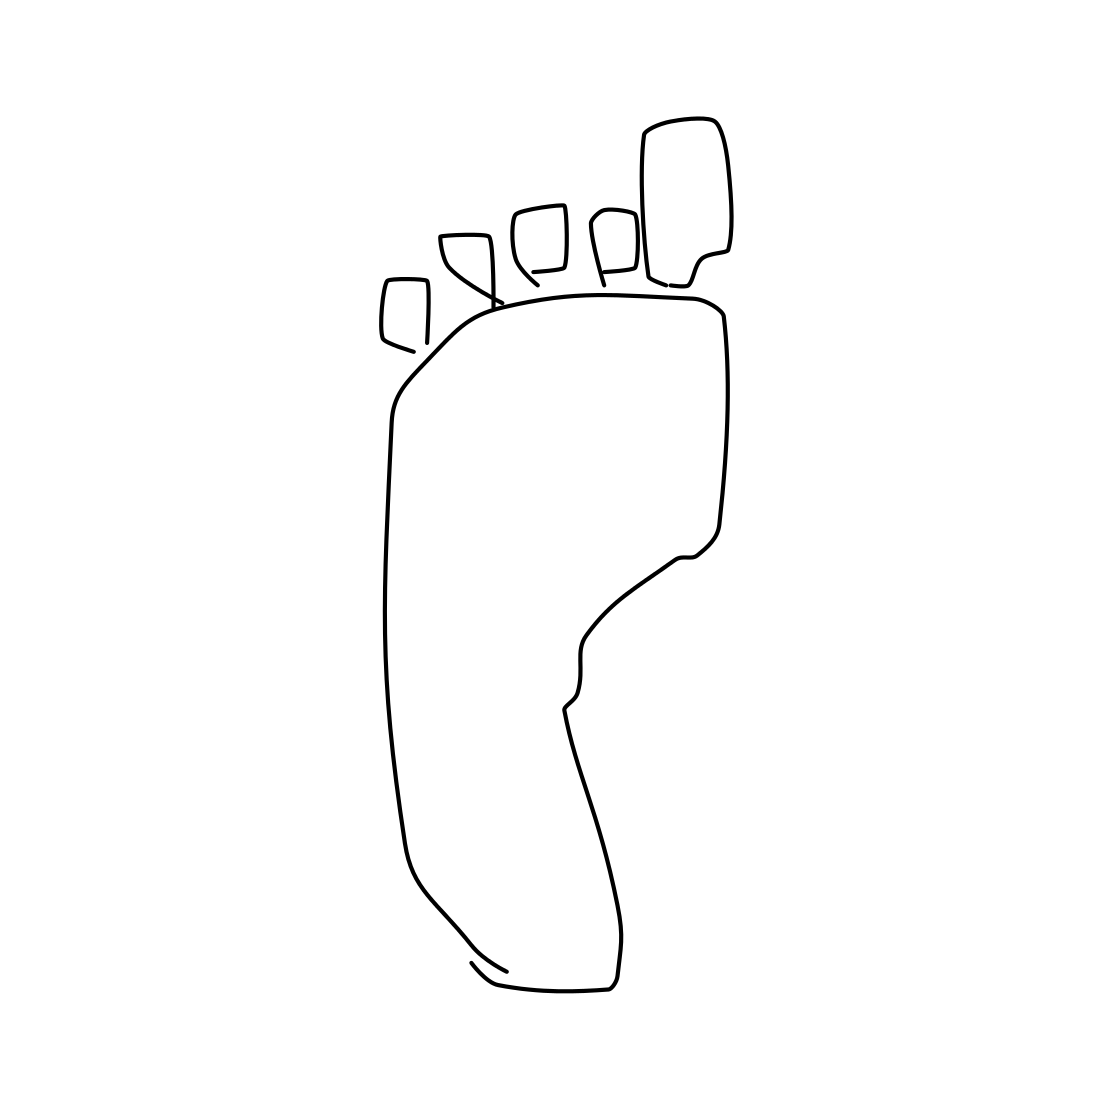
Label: foot